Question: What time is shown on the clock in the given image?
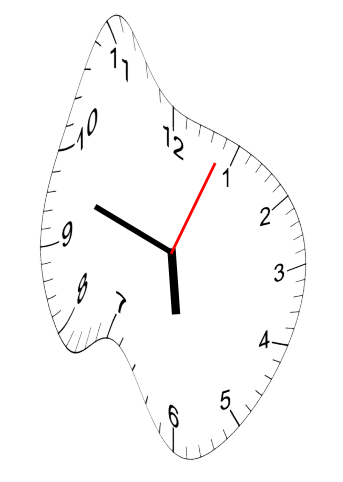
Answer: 05:48:04